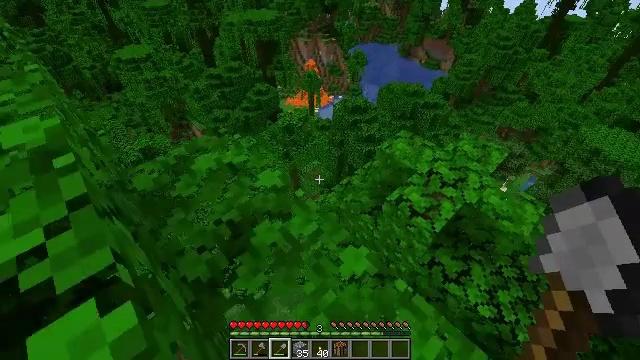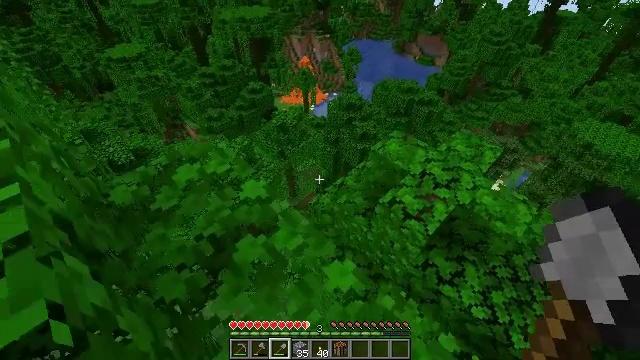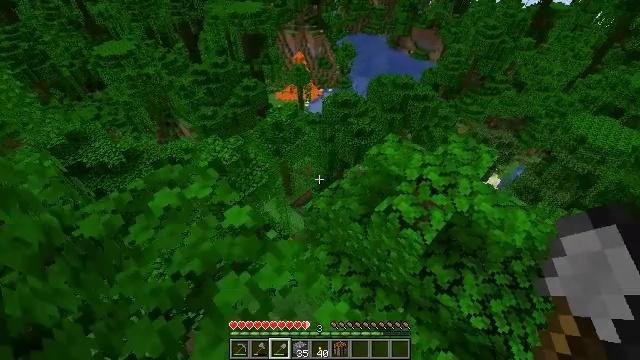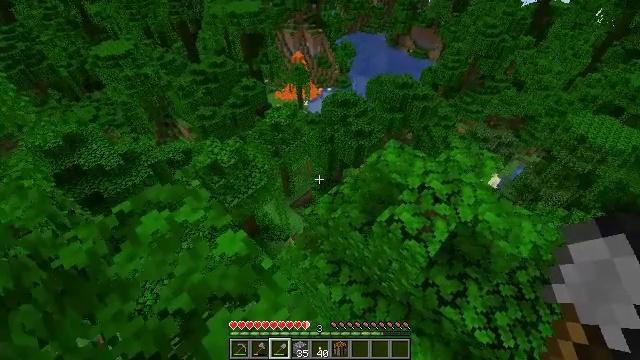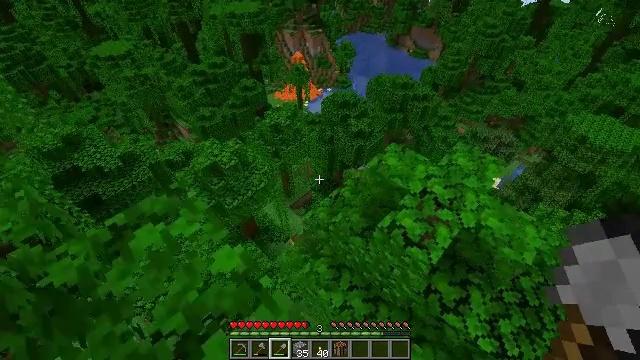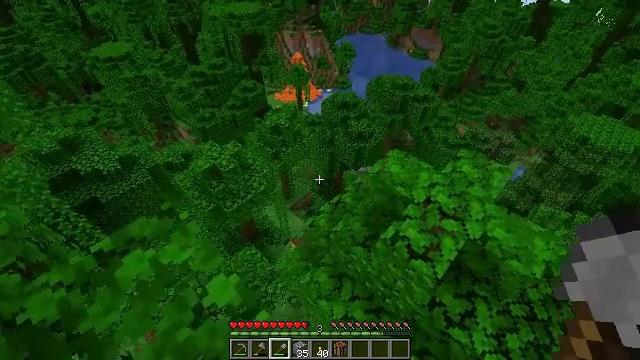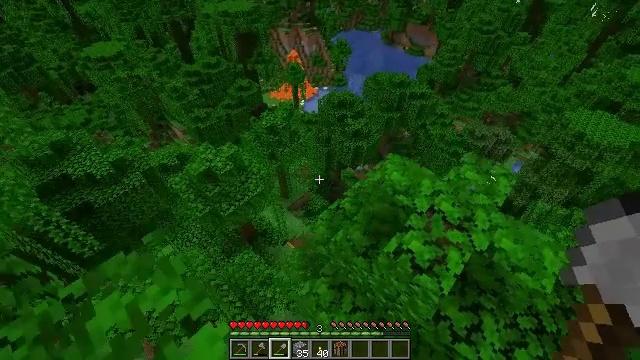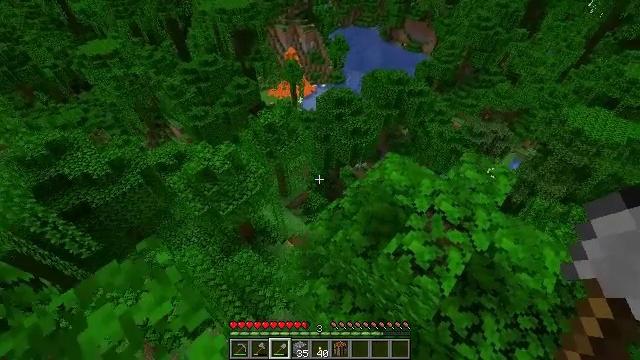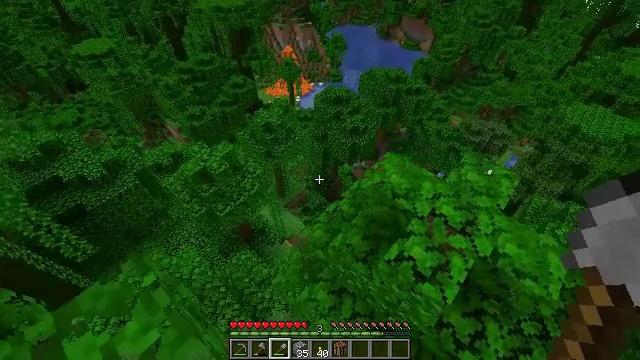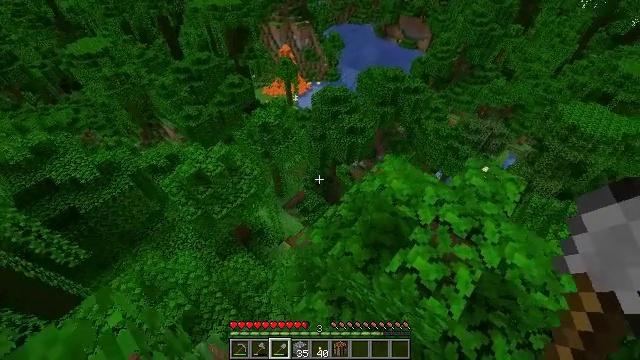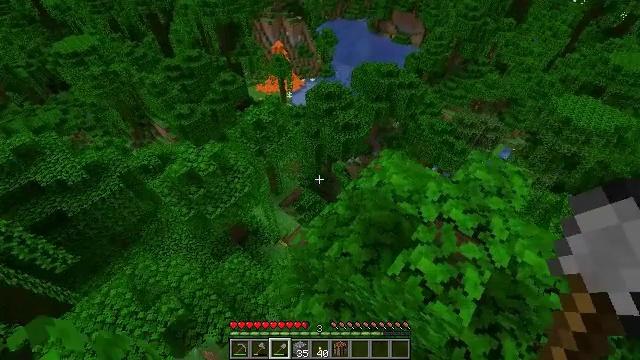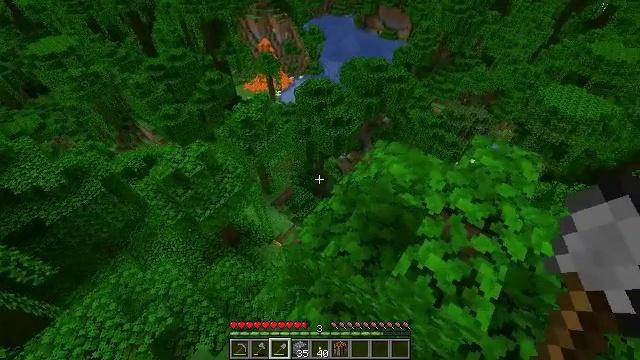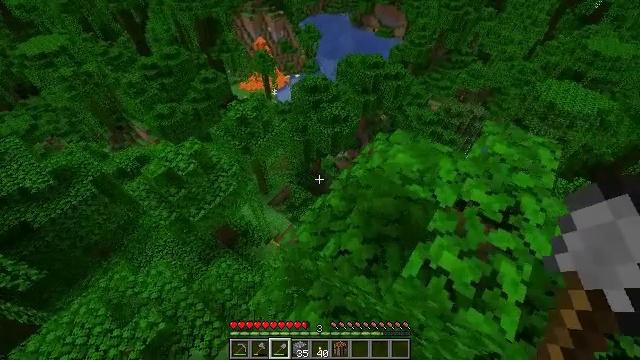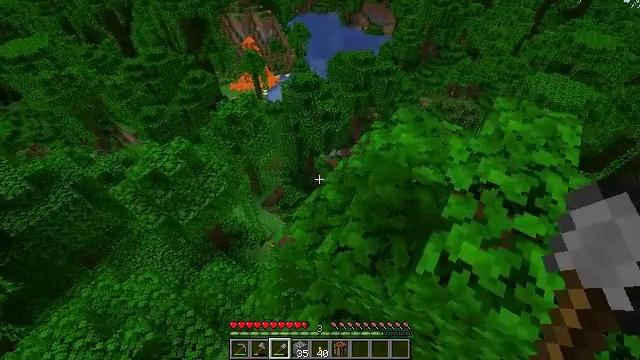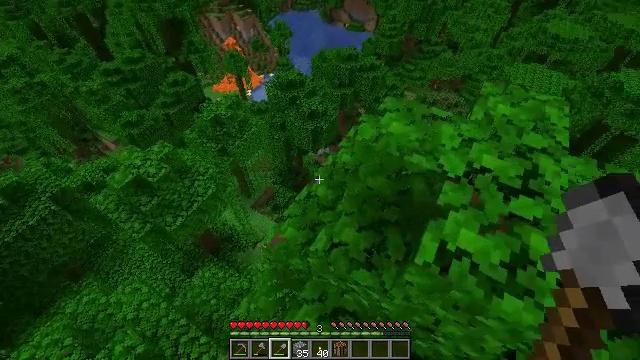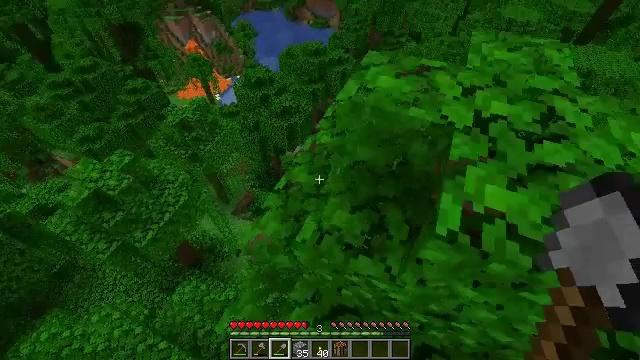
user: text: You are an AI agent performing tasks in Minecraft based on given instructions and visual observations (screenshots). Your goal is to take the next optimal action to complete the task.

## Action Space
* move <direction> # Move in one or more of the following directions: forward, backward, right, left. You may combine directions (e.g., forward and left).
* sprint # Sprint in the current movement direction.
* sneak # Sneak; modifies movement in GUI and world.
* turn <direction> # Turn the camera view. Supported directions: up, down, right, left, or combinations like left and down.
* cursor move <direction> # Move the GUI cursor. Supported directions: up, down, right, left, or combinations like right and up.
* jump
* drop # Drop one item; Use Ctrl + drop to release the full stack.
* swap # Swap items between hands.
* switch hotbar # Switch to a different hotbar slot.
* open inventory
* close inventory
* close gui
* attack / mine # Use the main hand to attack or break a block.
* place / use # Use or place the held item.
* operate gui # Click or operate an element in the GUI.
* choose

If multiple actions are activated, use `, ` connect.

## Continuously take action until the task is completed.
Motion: motion action
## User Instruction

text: Use right equipment to gather melon.
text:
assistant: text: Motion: move forward, turn right
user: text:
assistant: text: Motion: move forward, turn right
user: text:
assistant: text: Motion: move forward
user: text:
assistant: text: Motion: move forward
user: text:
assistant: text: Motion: move forward
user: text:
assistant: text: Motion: move forward
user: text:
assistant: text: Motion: move forward
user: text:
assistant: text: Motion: move forward
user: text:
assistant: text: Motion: move forward
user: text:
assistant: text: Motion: move forward, turn right
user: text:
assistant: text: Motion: move forward, turn right
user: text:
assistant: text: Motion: move forward
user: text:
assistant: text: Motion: turn right
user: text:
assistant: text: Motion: turn right
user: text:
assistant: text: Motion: turn right
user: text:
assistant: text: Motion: turn right
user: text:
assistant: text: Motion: turn right
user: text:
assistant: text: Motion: turn right
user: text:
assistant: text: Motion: turn right
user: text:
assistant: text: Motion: turn right
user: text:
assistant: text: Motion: no_op
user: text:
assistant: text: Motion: no_op
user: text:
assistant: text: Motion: no_op
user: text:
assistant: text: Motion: turn left
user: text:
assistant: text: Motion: turn left
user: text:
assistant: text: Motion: turn left
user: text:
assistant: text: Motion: turn left
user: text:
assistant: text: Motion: turn left
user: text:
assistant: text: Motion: turn left
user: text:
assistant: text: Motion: turn left